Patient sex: F
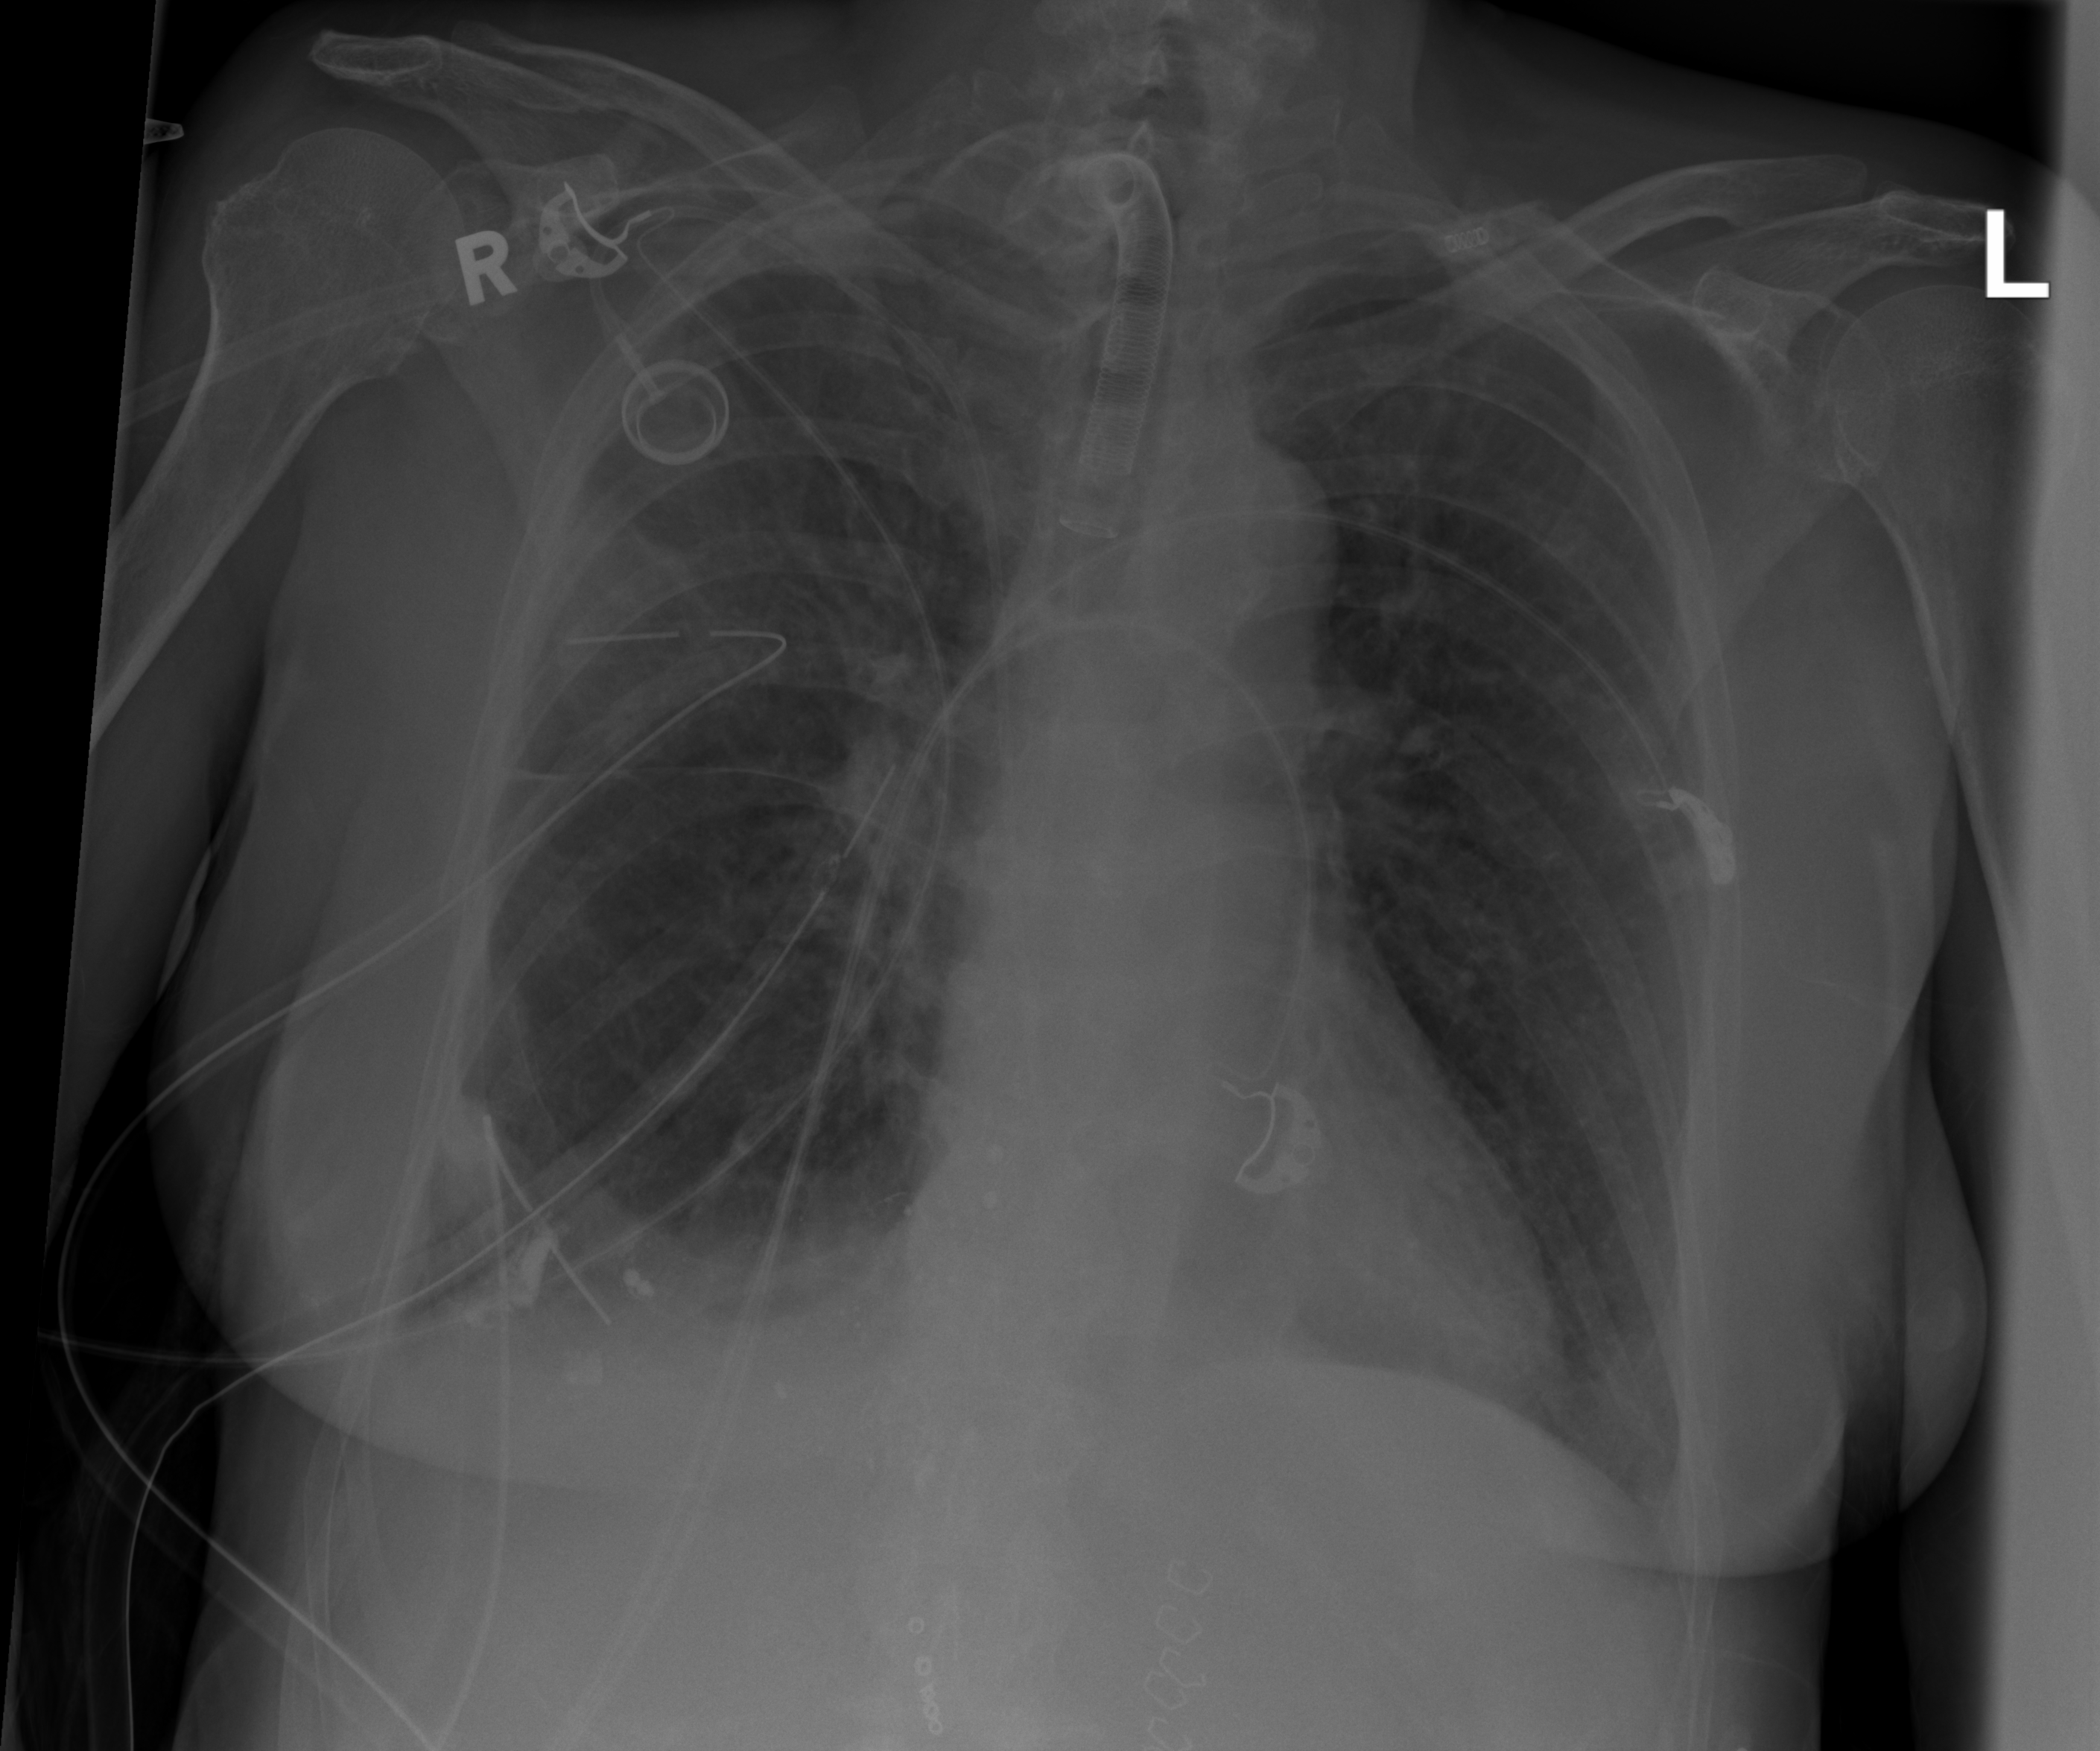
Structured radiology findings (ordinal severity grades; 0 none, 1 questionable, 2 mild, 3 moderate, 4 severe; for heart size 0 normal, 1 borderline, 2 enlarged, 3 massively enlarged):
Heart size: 0
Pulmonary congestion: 0
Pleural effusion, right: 2
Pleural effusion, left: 0
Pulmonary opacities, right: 0
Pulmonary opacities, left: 0
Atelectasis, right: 2
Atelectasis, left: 0